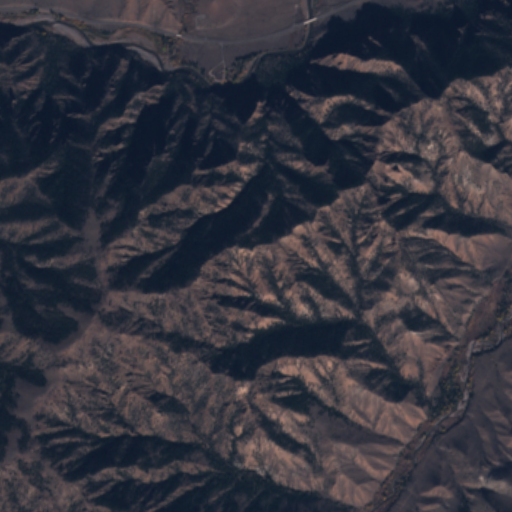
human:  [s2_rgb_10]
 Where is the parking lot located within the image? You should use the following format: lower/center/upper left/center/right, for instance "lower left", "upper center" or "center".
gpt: The parking lot is located in the upper left of the image.
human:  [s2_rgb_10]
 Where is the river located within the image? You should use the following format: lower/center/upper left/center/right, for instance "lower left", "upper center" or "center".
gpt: The river is located in the upper of the image.
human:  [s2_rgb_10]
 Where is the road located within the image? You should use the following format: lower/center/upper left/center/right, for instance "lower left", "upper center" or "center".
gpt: The road is located in the upper of the image.
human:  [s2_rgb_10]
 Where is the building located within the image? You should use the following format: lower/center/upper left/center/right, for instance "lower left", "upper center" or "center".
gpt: The building is located in the upper center of the image.
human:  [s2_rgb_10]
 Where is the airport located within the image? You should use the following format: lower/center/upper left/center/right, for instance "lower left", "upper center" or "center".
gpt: There is no airport in the image.